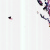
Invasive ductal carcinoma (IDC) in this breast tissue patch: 0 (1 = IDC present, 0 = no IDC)